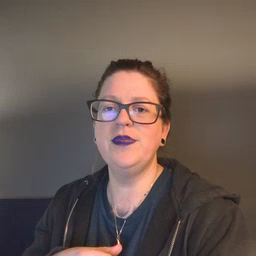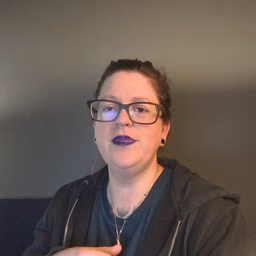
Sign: another